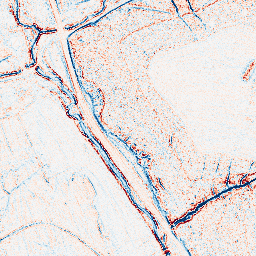
Category: edge_preserving
Decomposition family: bilateral
Decomposition parameters: d: 5
sigma_color: 150
sigma_space: 75
Upsampling method: sinc_blackman
Upsampling parameters: scale: 2
kernel_size: 16
Upsampling scale: 2